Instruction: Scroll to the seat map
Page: seats
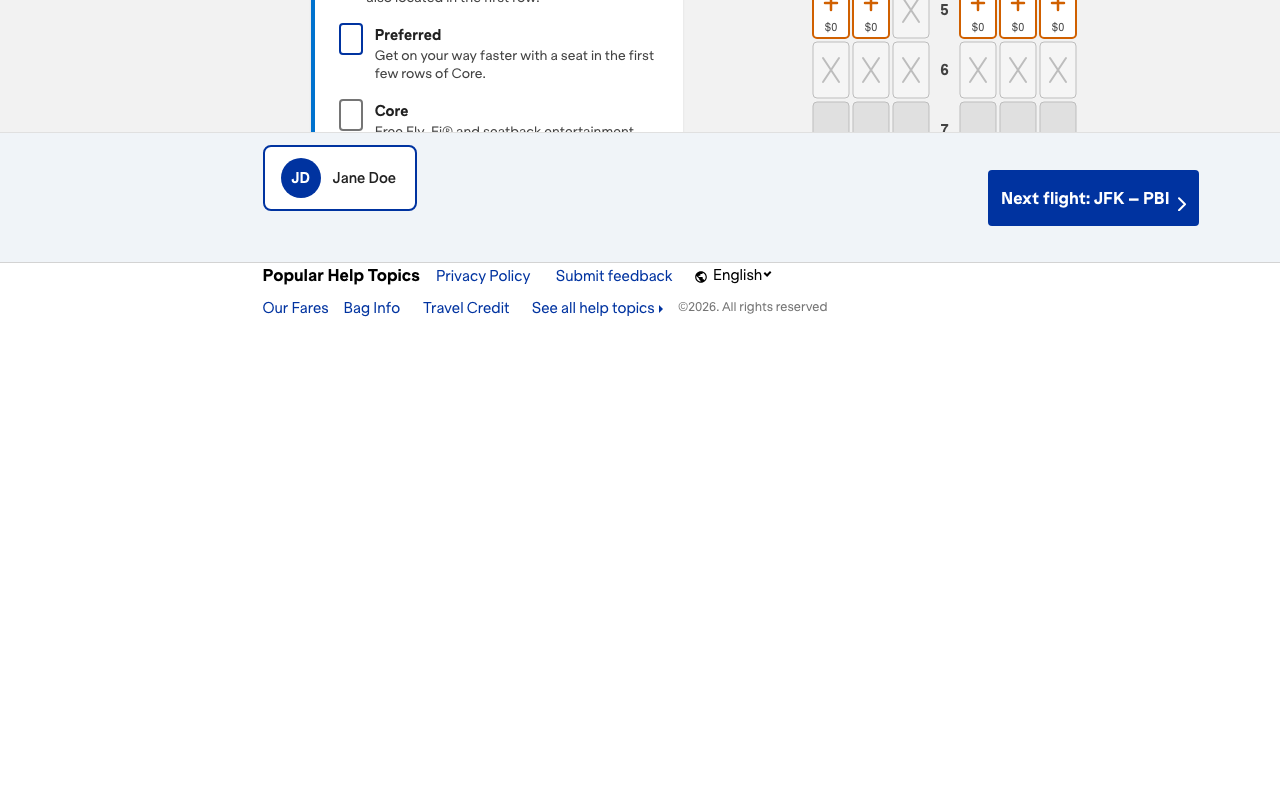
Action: scroll